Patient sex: M
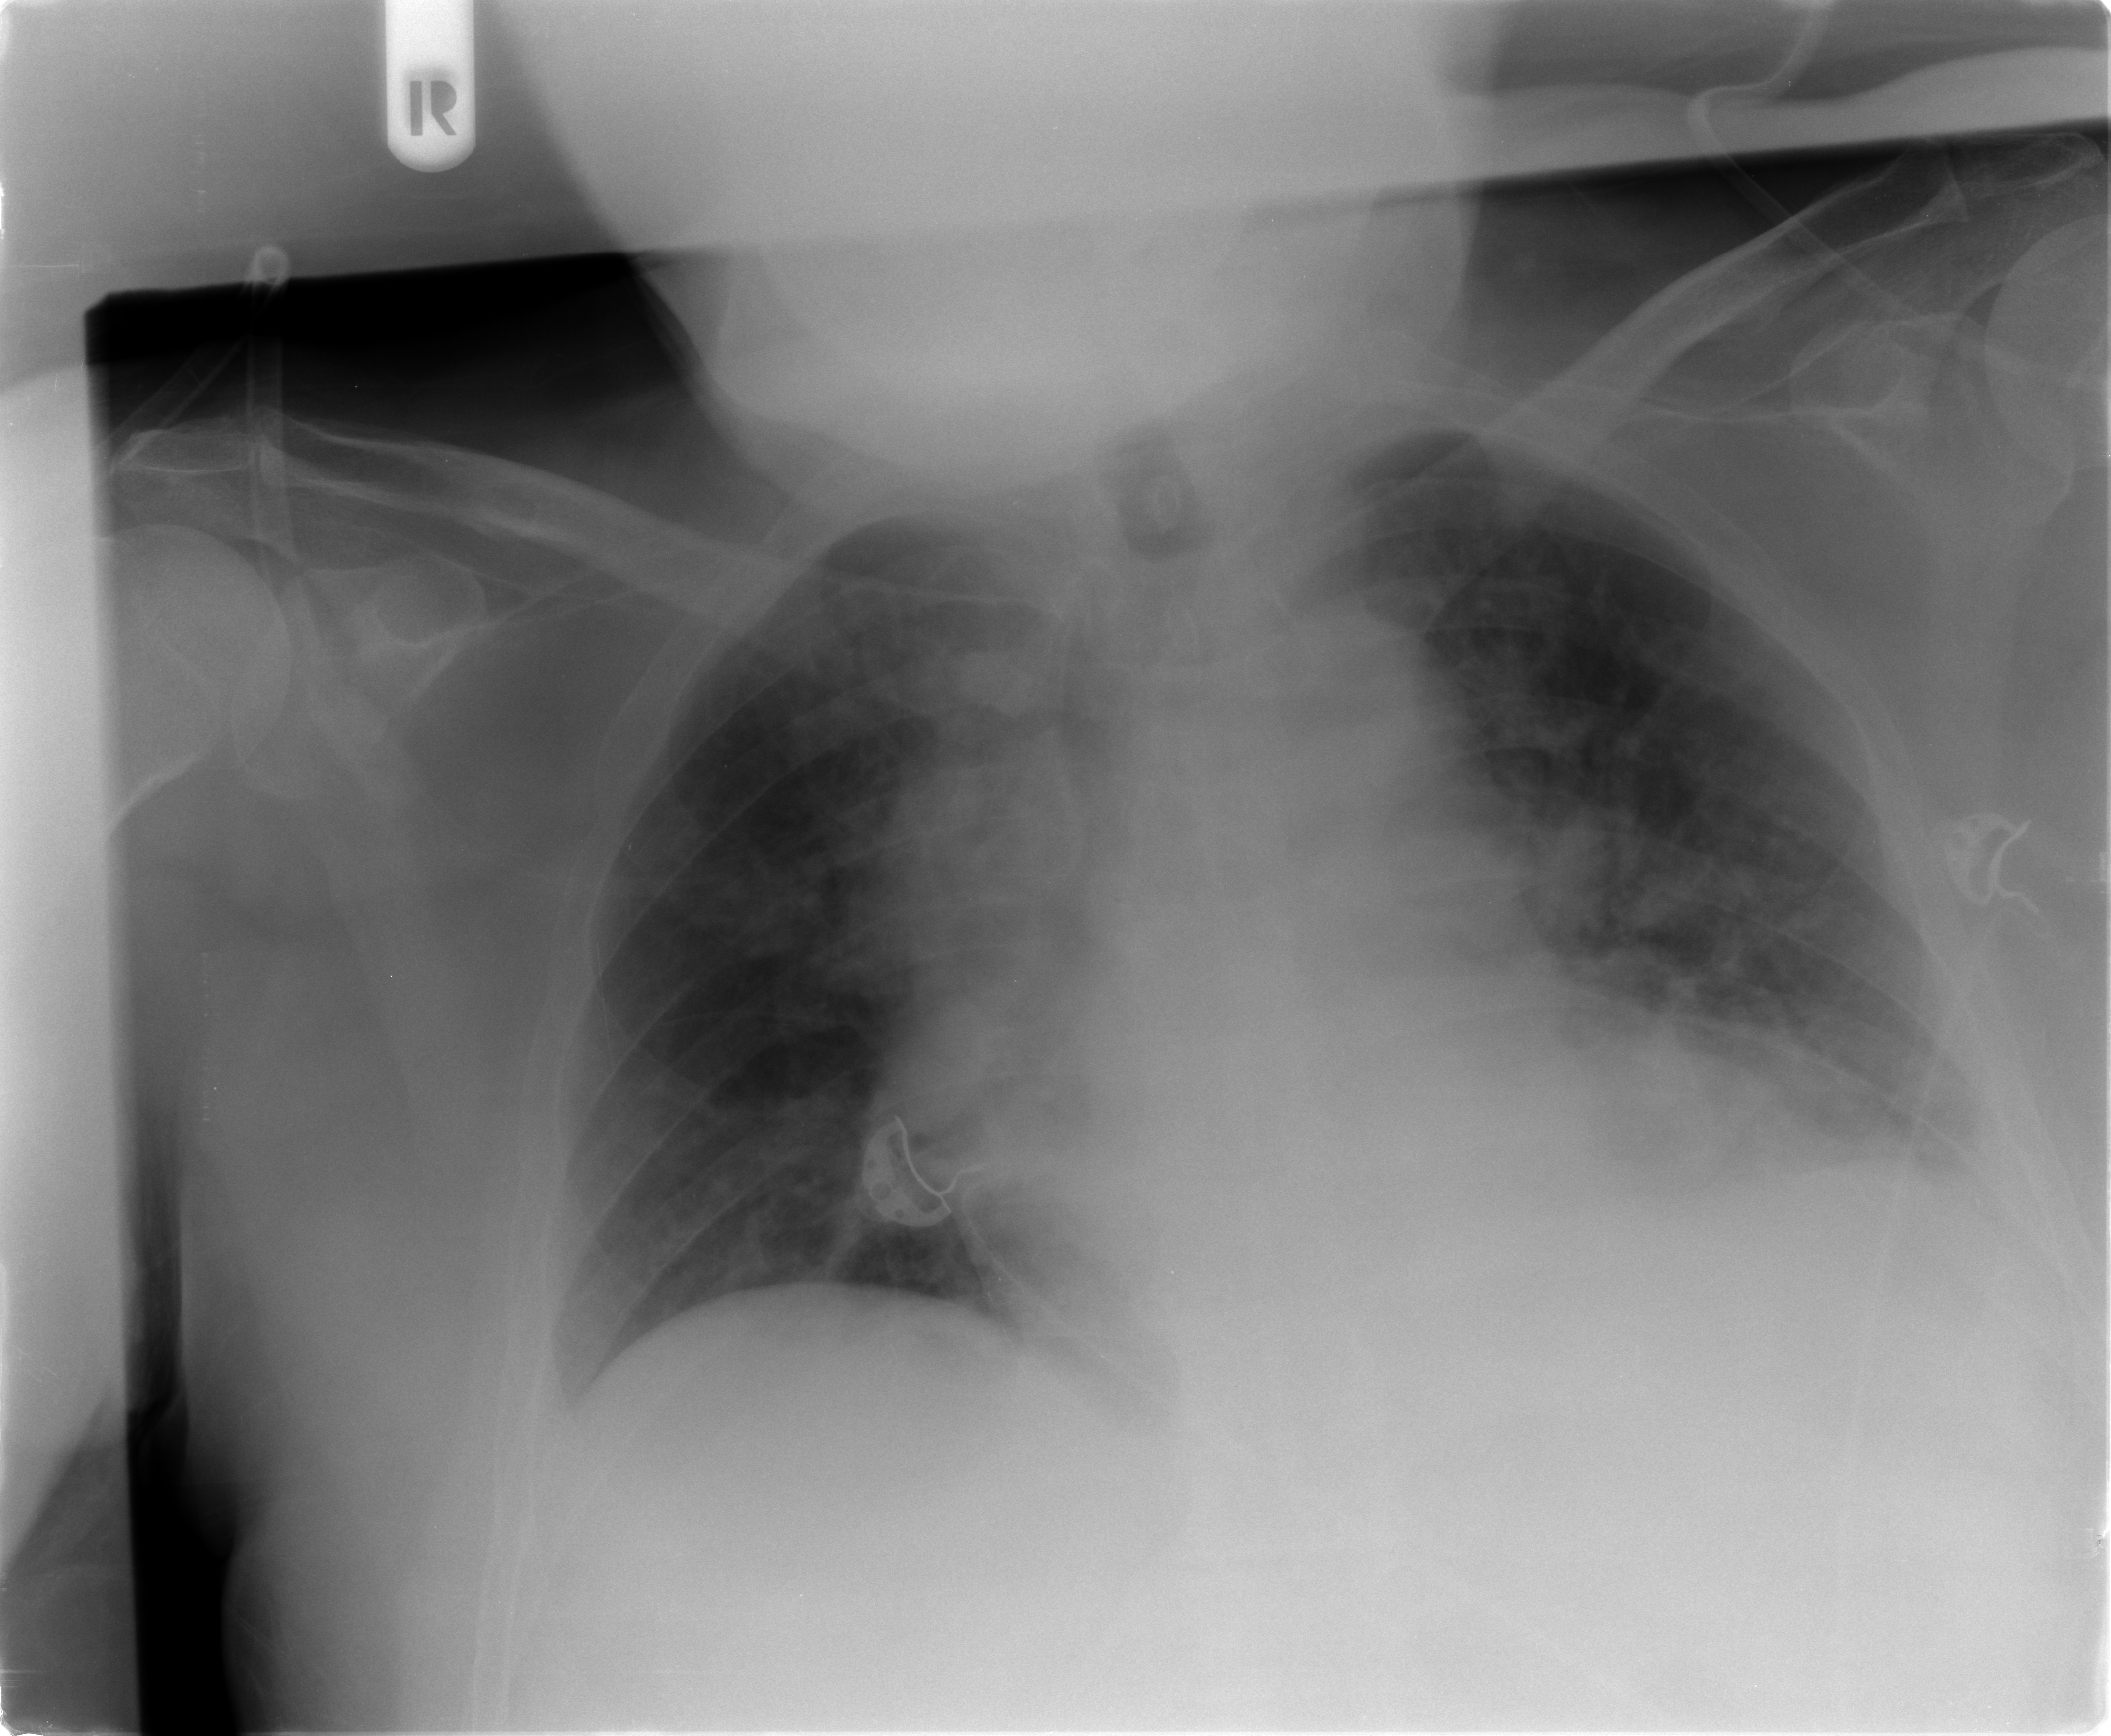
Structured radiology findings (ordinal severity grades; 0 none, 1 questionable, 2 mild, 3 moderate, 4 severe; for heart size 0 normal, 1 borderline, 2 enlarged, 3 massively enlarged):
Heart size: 1
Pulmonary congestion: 2
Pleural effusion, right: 1
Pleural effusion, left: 2
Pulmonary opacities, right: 0
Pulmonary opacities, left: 1
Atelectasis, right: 0
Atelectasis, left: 2